Question: I have created a blank activity project in Android Studio choosing API 14 (4.0 ICS) as the Minimum SDK.
In the main activity I assigned an id to the default 'hello world' TextView as below
'''
<TextView
android:id="@+id/hw_1"
android:text="@string/hello_world"
android:layout_width="wrap_content"
android:layout_height="wrap_content" />
'''
I then tried to change the default 'Hello world' message programmatically by doing
'''
TextView tv = (TextView) findViewById(R.id.hw_1);
tv.setText("my new message");
'''
However, I keep getting 'cannot resolve symbol TextView' and when trying to import I just do not see the TextView in the list of the widgets under 'android.widget' package as depicted in the image below.
I am just starting Android and thinking that I might be missing something obvious but can't figure out what exactly cause I do see TextView inside the Android jar linked to the project etc.

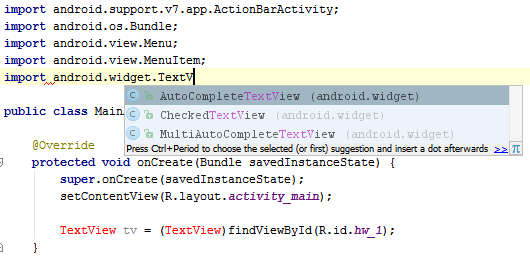
Answer: In case someone runs into this.
I figured there should be something on the IDE level and decided to check out how IntelliJ decides what to show in the import popup. After few minutes of digging I found the "Exclude from Import and Completion" section under IDE Settings -> Editor and there it was - the TextView import was explicitly excluded from import and completion suggestoins.
Not sure how it got there in the first place, but oh well ..